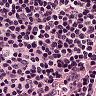
Metastatic tissue present: no